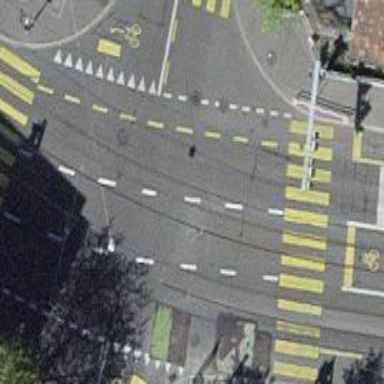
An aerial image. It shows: Tram level crossing on the railway.